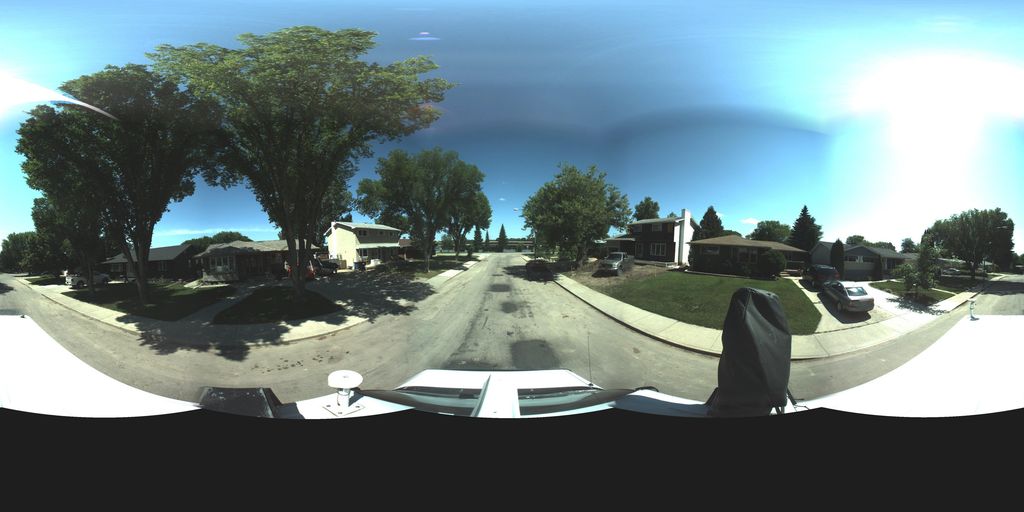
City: saskatoon